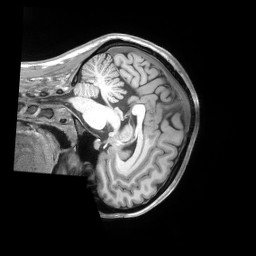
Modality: T1w
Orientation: sagittal
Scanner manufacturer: siemens
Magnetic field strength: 3 T
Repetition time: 2.53 s
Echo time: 0.00169 s